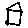
Label: house